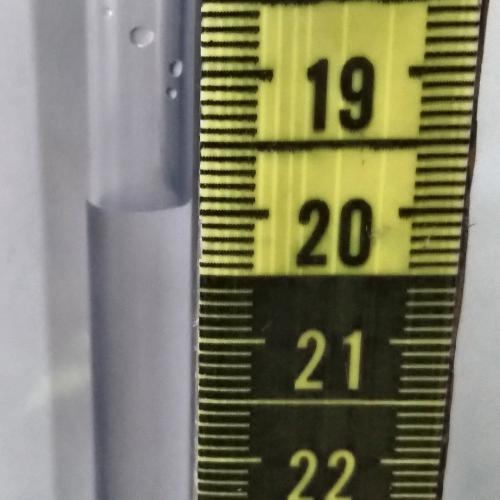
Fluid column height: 19.9 cm